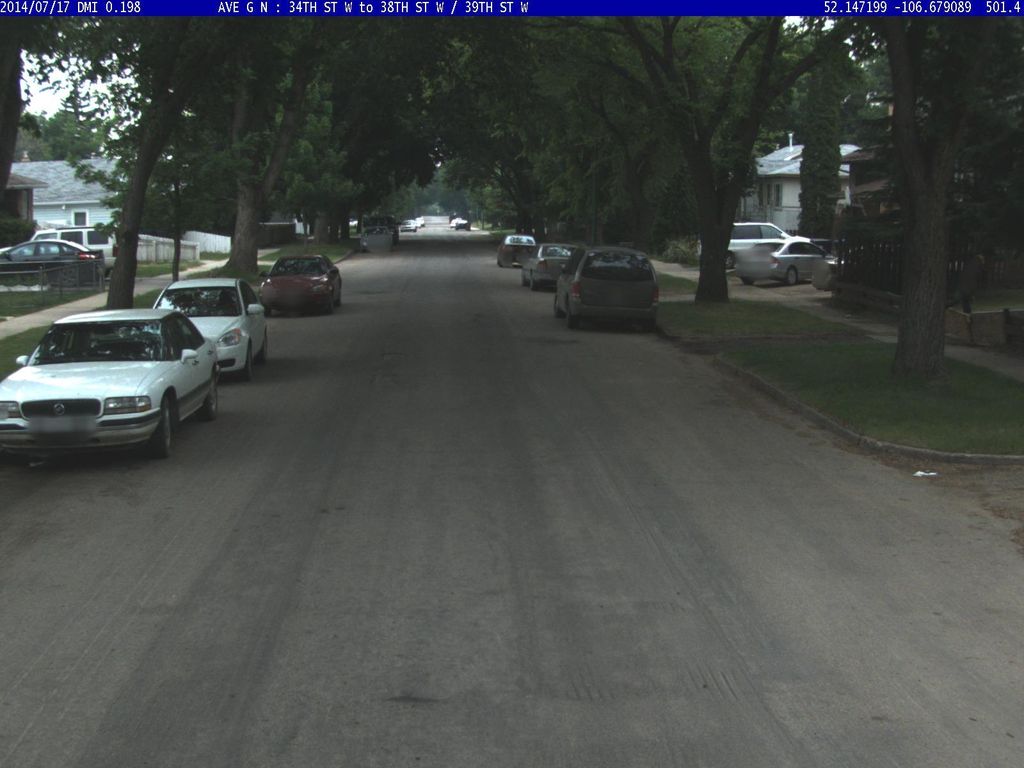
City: saskatoon